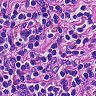
Metastatic tissue present: no